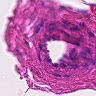
Metastatic tissue present: no